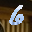
Label: 6